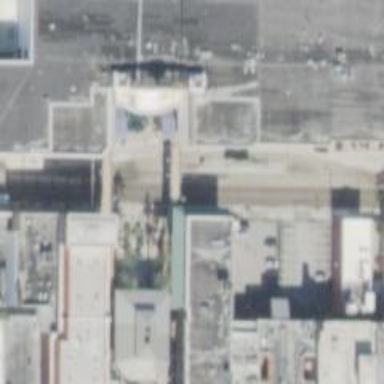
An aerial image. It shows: Mall building.